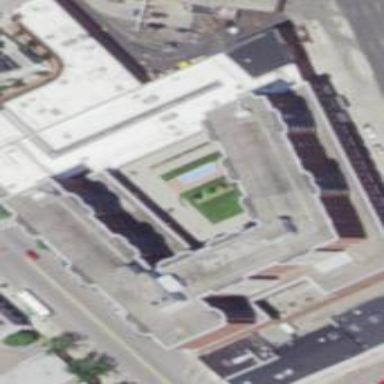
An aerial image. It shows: Hospital building.